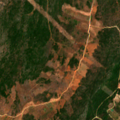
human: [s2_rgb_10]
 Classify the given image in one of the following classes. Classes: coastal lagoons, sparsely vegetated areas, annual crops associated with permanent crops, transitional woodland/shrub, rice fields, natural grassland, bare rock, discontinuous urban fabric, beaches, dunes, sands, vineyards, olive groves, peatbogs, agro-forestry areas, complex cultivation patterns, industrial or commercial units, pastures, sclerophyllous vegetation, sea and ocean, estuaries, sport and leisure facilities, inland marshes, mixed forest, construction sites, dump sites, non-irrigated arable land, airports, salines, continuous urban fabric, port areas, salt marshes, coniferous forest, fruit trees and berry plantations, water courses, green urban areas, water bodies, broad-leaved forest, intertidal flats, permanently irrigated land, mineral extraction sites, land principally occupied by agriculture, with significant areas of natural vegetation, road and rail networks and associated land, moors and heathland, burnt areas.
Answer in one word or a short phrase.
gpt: olive groves, land principally occupied by agriculture, with significant areas of natural vegetation, sclerophyllous vegetation, transitional woodland/shrub